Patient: sex M, age 36
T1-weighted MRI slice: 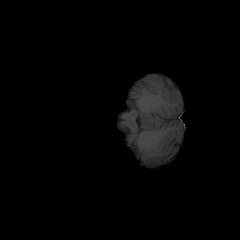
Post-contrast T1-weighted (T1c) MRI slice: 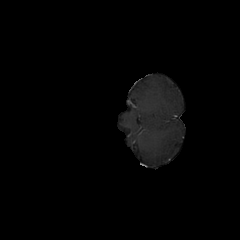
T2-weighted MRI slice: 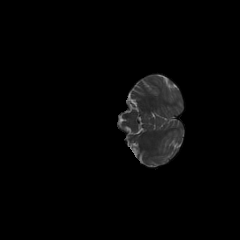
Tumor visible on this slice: no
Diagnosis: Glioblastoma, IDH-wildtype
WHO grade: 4